Interaction volume radius: 5 \u00c5
Interaction volume height: 30 \u00c5
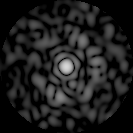
Disorder parameter: 0.8446